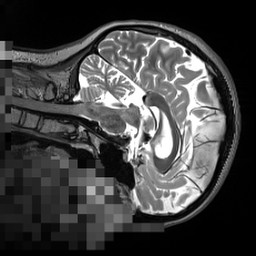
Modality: T2w
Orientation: sagittal
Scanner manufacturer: siemens
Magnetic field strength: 3 T
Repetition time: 3.2 s
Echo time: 0.564 s